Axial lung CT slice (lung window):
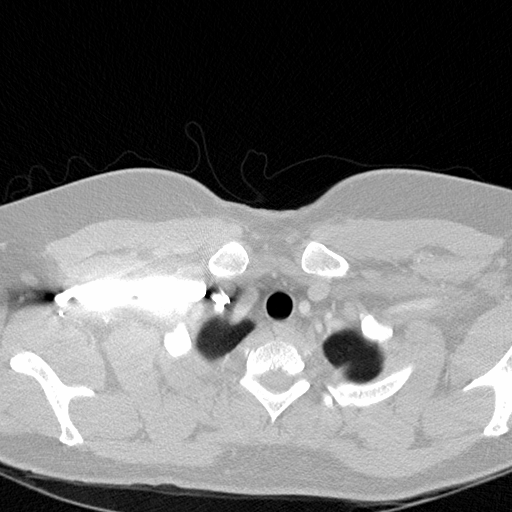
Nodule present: no